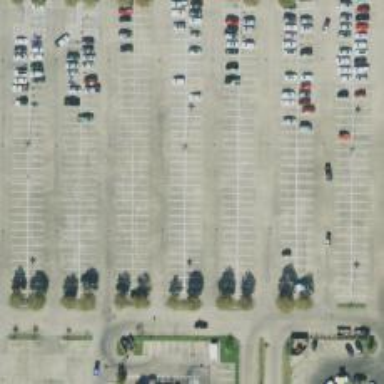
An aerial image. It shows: Parking space is available.